Interaction volume radius: 5 \u00c5
Interaction volume height: 30 \u00c5
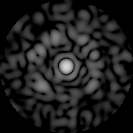
Disorder parameter: 0.7961